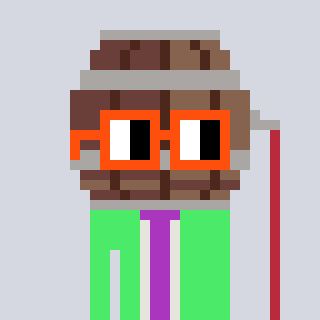
a pixel art character with square orange glasses, a wine barrel-shaped head and a teal-colored body on a cool background